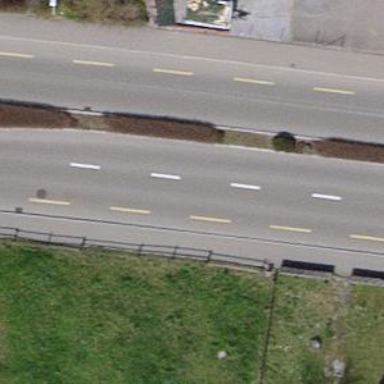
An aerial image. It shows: Primary highway with asphalt surface and designated cycle lane.